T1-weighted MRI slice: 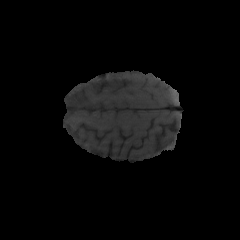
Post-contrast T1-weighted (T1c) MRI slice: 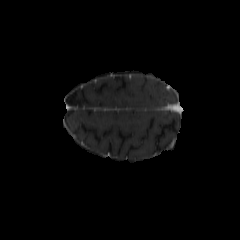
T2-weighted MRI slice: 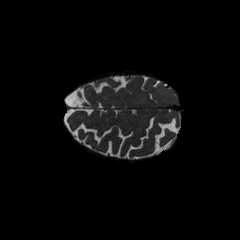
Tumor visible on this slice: no